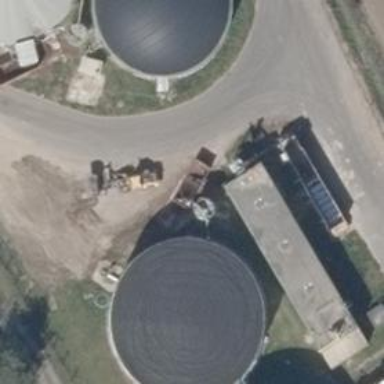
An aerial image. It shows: Building with storage tank.